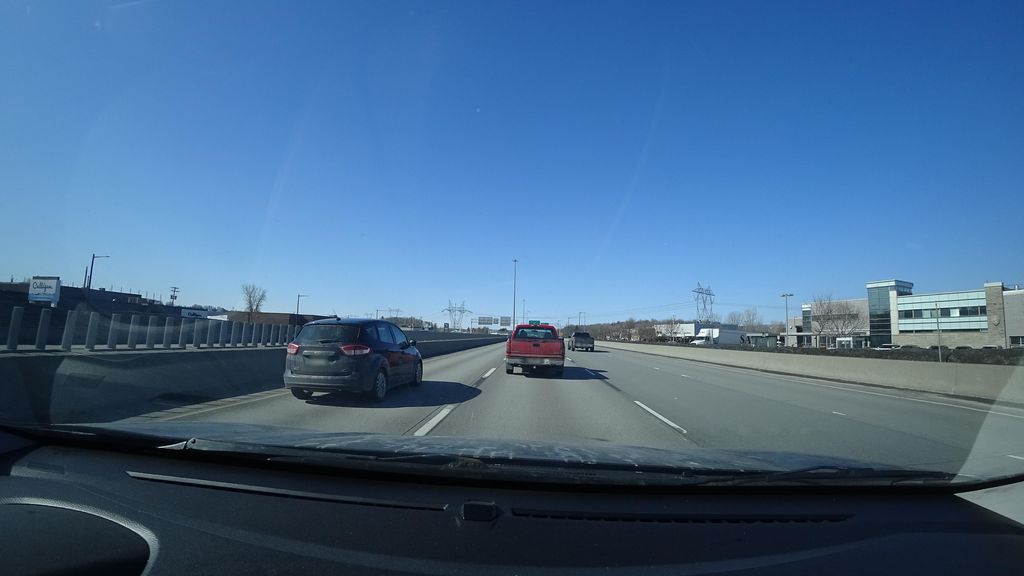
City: quebec_city